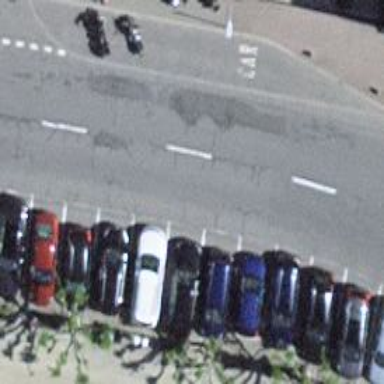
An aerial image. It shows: Street-side parking lot with asphalt surface.